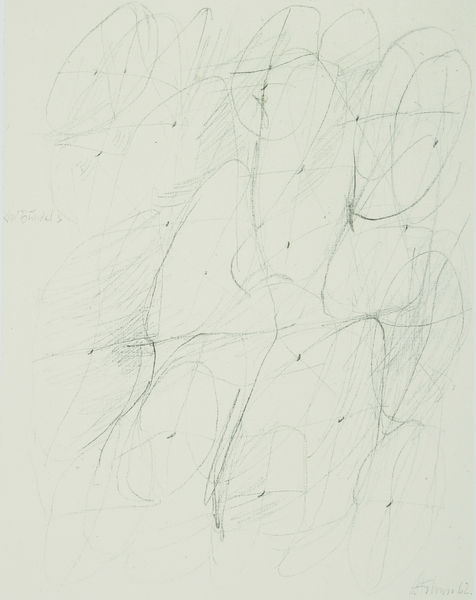
Titel: im Bündel
Künstler: Gerhard Hoehme
Standort: Düsseldorf
Institution: Gerhard und Magarete Hoehme-Stiftung
Schlagwörter: mann, weiß, bewegung, frau, geschwungen, grau, hell, licht, schwarz, skizze, zeichnung, gesicht, figur, kreis, rund, abstrakt, formen, schattierung, linien, striche, foto, punkte, eckig, linie, kreise, wirr, schraffiert, bleistift, entwurf, stift, bleistiftzeichnung, graphit, gegenstandslos, gekritzel, linen, strichlinien, gekrakel, krizzelei, ounkte, schattirungen